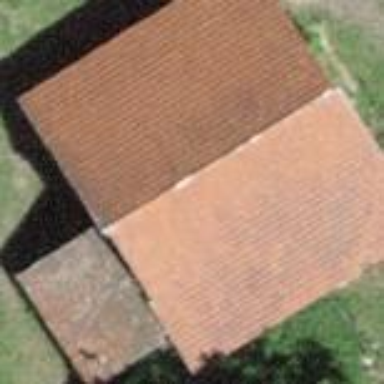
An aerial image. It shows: Farm building.